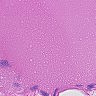
Metastatic tissue present: no